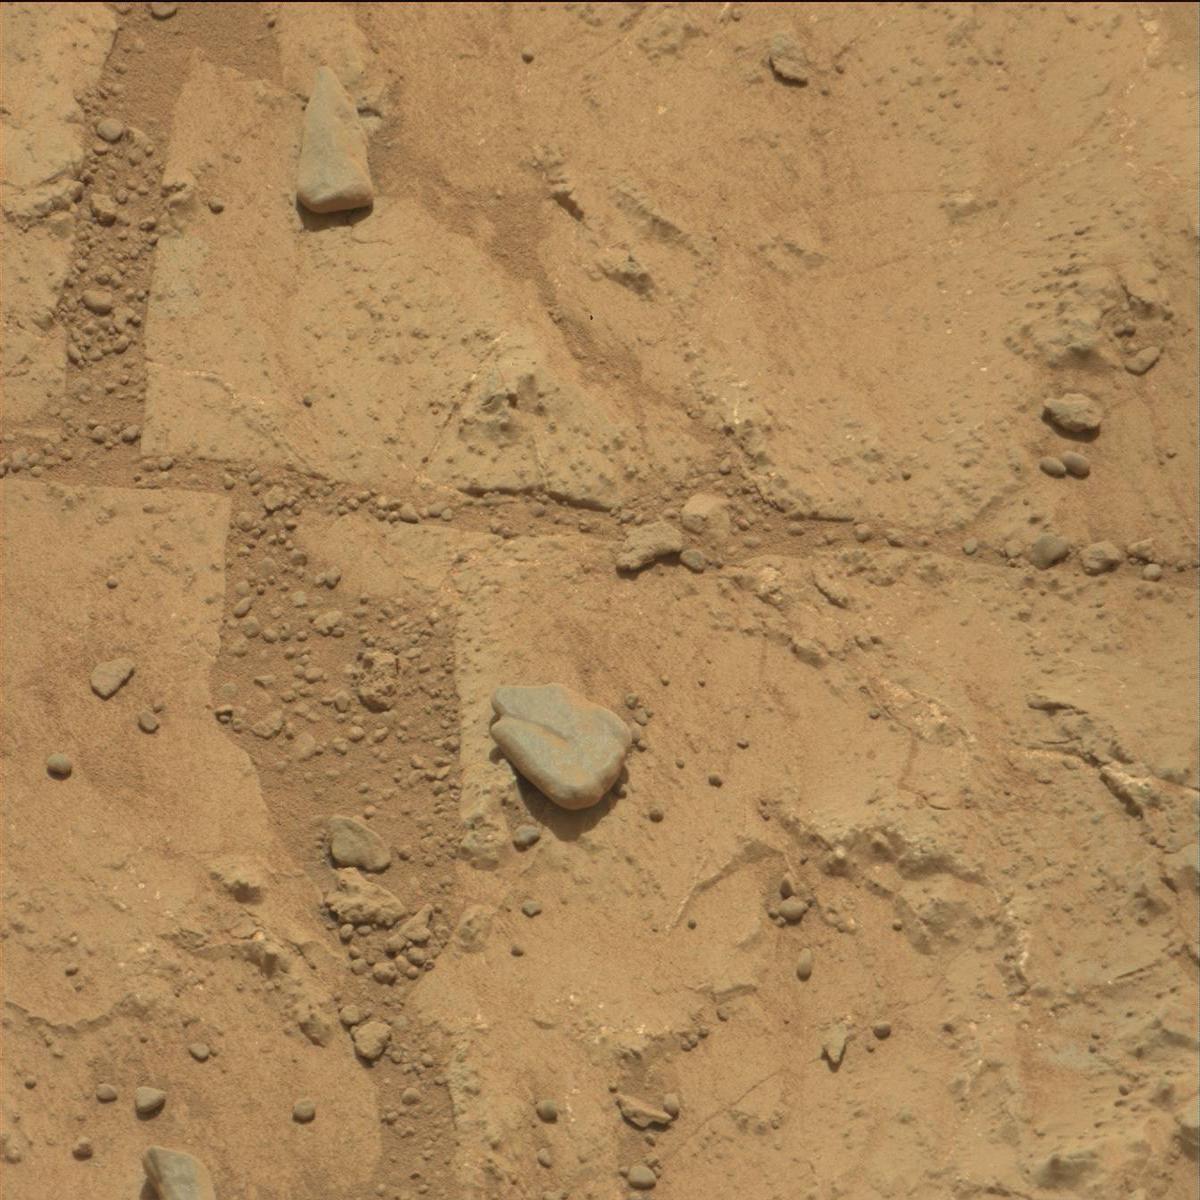
Terrain classes present: Bedrock, Rock, Sand / Soil